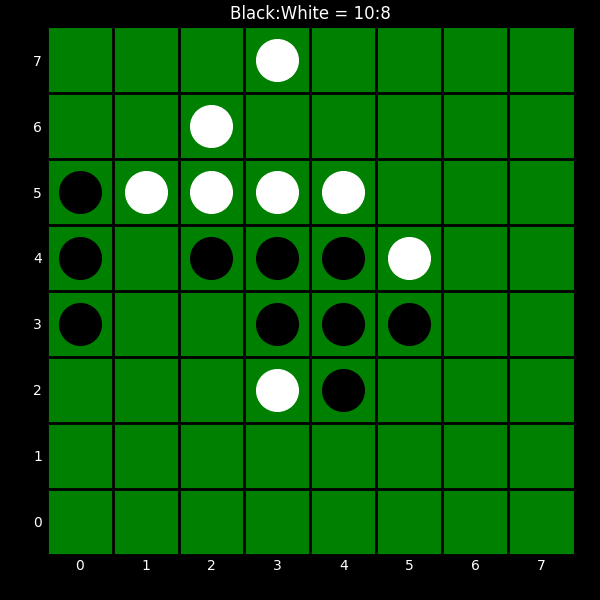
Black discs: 10
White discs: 8